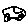
Label: car